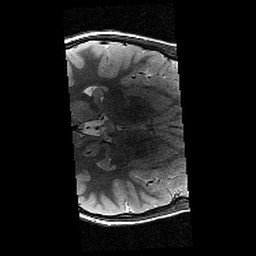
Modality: T2w
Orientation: axial
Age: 11
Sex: male
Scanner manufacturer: siemens
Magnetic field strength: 3 T
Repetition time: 9.23 s
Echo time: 0.067 s